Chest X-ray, PA view. Patient: 37 years old, sex F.
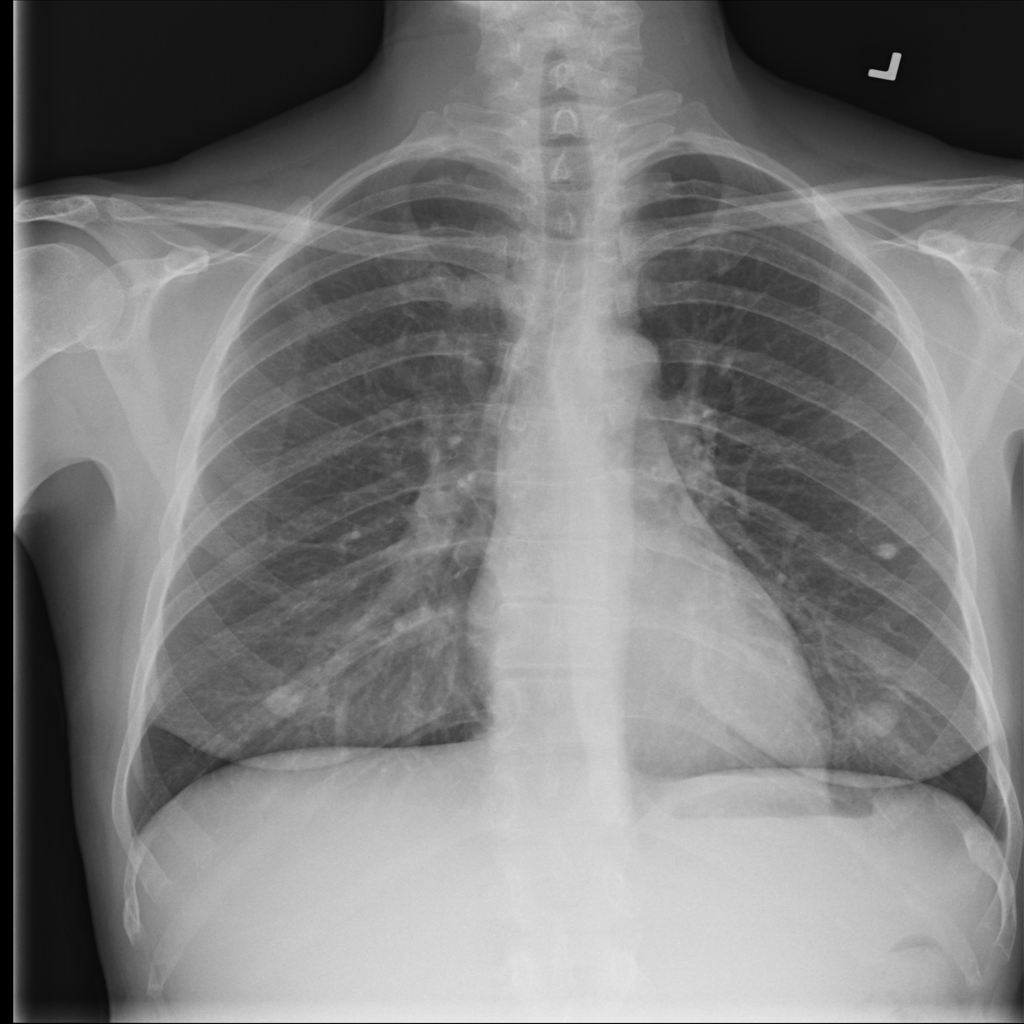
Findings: No Finding